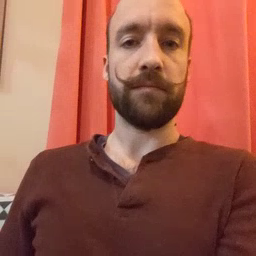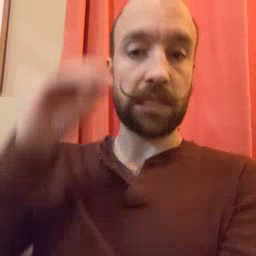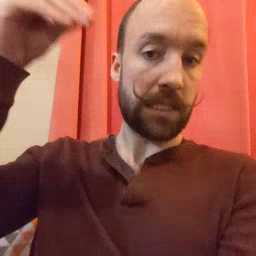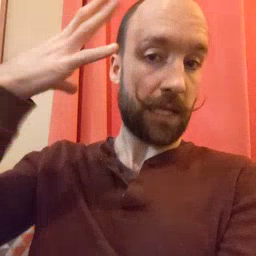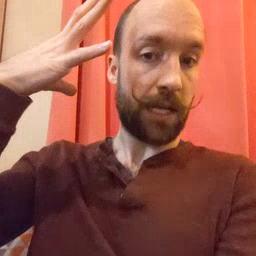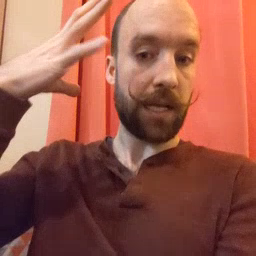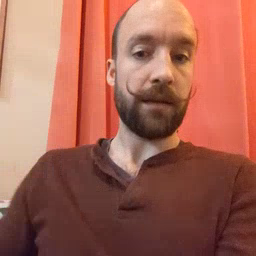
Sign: sun